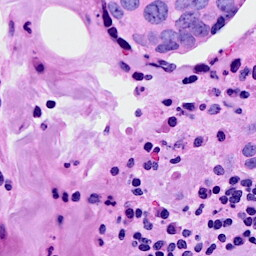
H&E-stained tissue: Breast